Question: I have :
'''
nameET=(EditText) findViewById(R.id.editText1);
nameET.setText("kkkk");
'''
inside Oncreat() function, the code give exception as below:

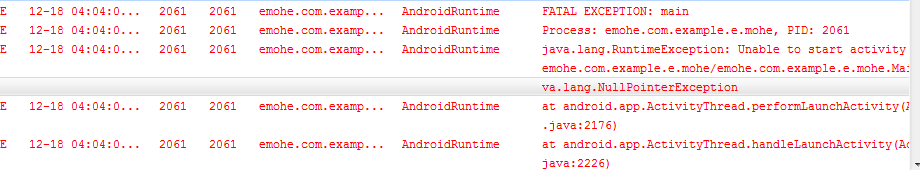
Answer: You are getting 'NullPointerException' So there may be various reason for that.
- First check that you have declare your activity in the 'manifest.xml'- Second check the name of the 'edittext' in your layout is it same you as 'editText1'.- Third are you calling 'setContentView(R.layout.your layout where you declare your edittext);' in 'onCreate(Bundle savedInstanceState)' method of the activity.
If all the above you checked is fine then just clean your project and run. This will work.
Thanks